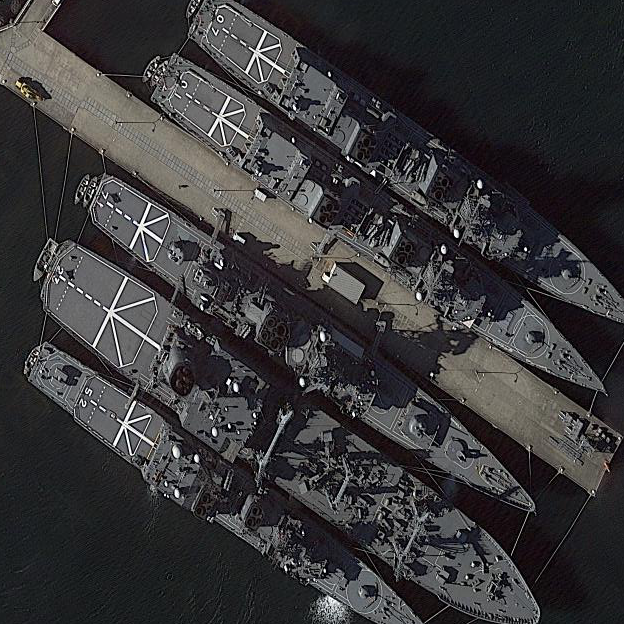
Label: cruiser